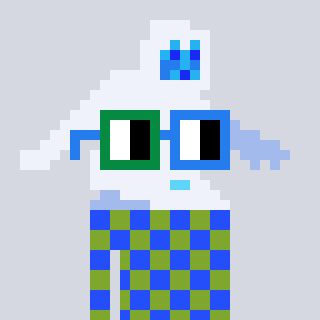
a pixel art character with square green and blue glasses, a yeti-shaped head and a slimegreen-colored body on a cool background